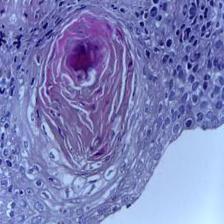
Diagnosis: OSCC